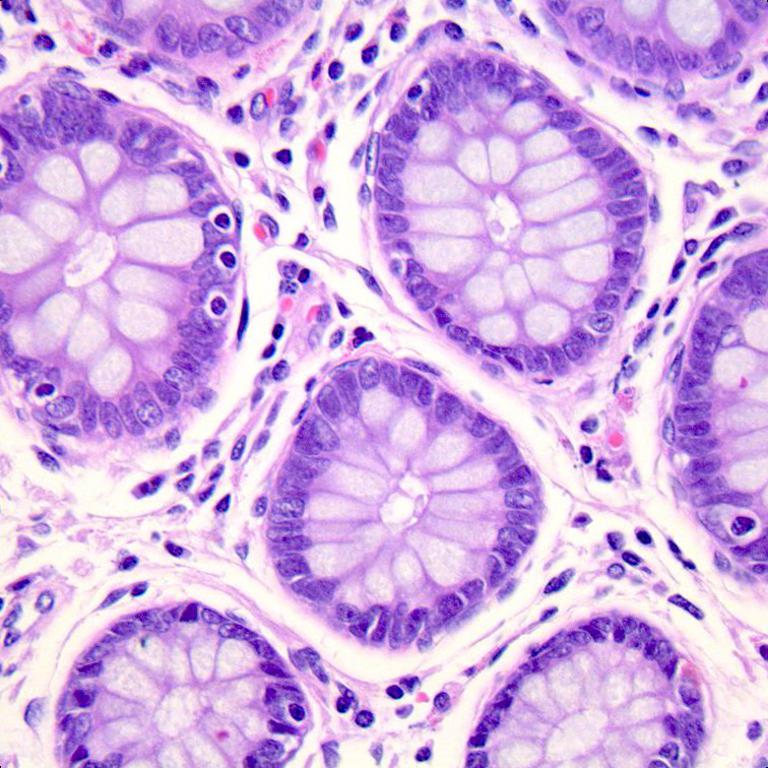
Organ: colon
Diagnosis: benign